Field crop: maize
Growth stage: 2
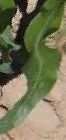
Species: maize